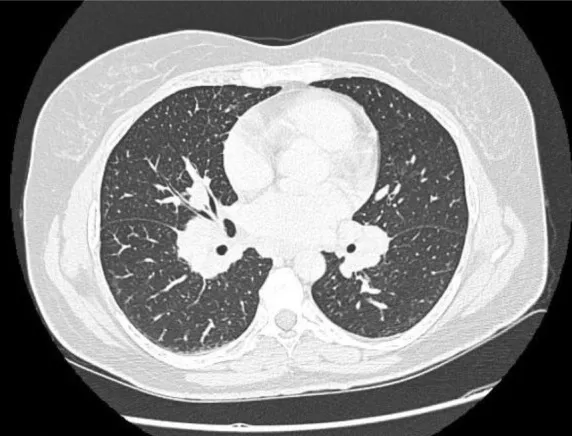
Spinal CT scan of Thorax with IV contrast showing systemic hilar and mediastinal adenopathies with subtle reticulonodular lungs infiltration compatible with sarcoidosis.
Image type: radiology (ct)